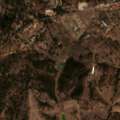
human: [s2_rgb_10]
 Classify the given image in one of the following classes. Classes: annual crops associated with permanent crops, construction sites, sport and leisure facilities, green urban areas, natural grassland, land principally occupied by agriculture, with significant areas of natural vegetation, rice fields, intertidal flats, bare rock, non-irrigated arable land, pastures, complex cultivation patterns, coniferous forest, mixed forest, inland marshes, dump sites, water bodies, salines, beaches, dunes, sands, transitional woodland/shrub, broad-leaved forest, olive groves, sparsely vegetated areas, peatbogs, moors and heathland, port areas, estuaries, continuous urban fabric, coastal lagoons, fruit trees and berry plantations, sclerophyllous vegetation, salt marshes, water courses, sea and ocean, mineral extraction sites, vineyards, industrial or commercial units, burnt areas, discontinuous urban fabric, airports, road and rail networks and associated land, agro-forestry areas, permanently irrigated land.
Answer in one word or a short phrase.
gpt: discontinuous urban fabric, non-irrigated arable land, pastures, annual crops associated with permanent crops, agro-forestry areas, mixed forest